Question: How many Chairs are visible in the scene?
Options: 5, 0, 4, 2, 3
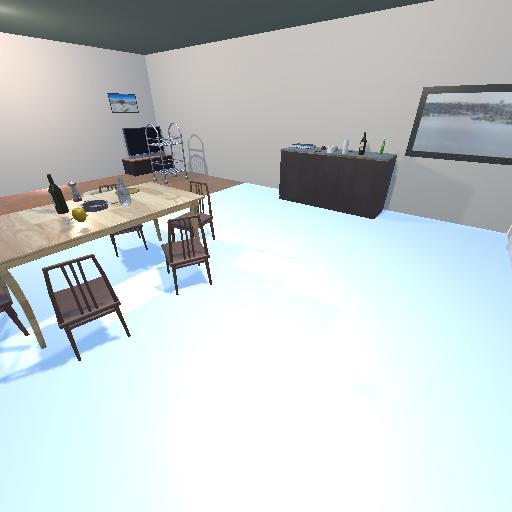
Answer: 5